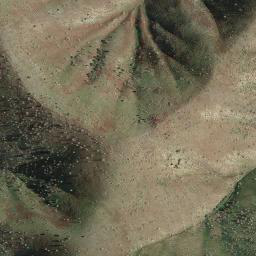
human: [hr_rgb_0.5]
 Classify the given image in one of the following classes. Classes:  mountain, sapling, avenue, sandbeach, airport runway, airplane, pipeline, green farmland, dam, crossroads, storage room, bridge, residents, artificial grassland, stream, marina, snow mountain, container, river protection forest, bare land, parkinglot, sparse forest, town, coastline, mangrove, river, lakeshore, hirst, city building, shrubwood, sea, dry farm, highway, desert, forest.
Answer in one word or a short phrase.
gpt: mountain